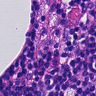
Metastatic tissue present: no